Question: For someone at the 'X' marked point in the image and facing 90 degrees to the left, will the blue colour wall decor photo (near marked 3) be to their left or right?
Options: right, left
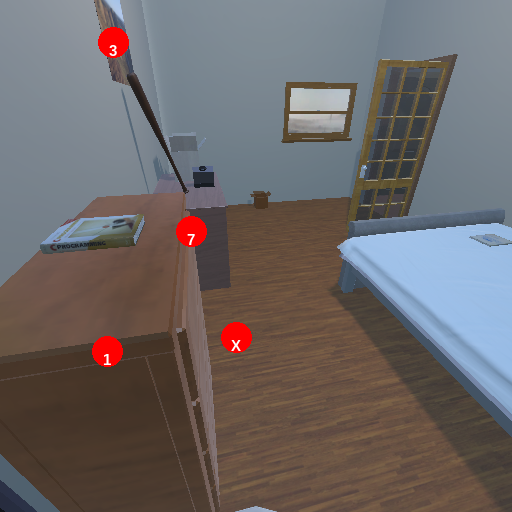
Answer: right